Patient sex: M
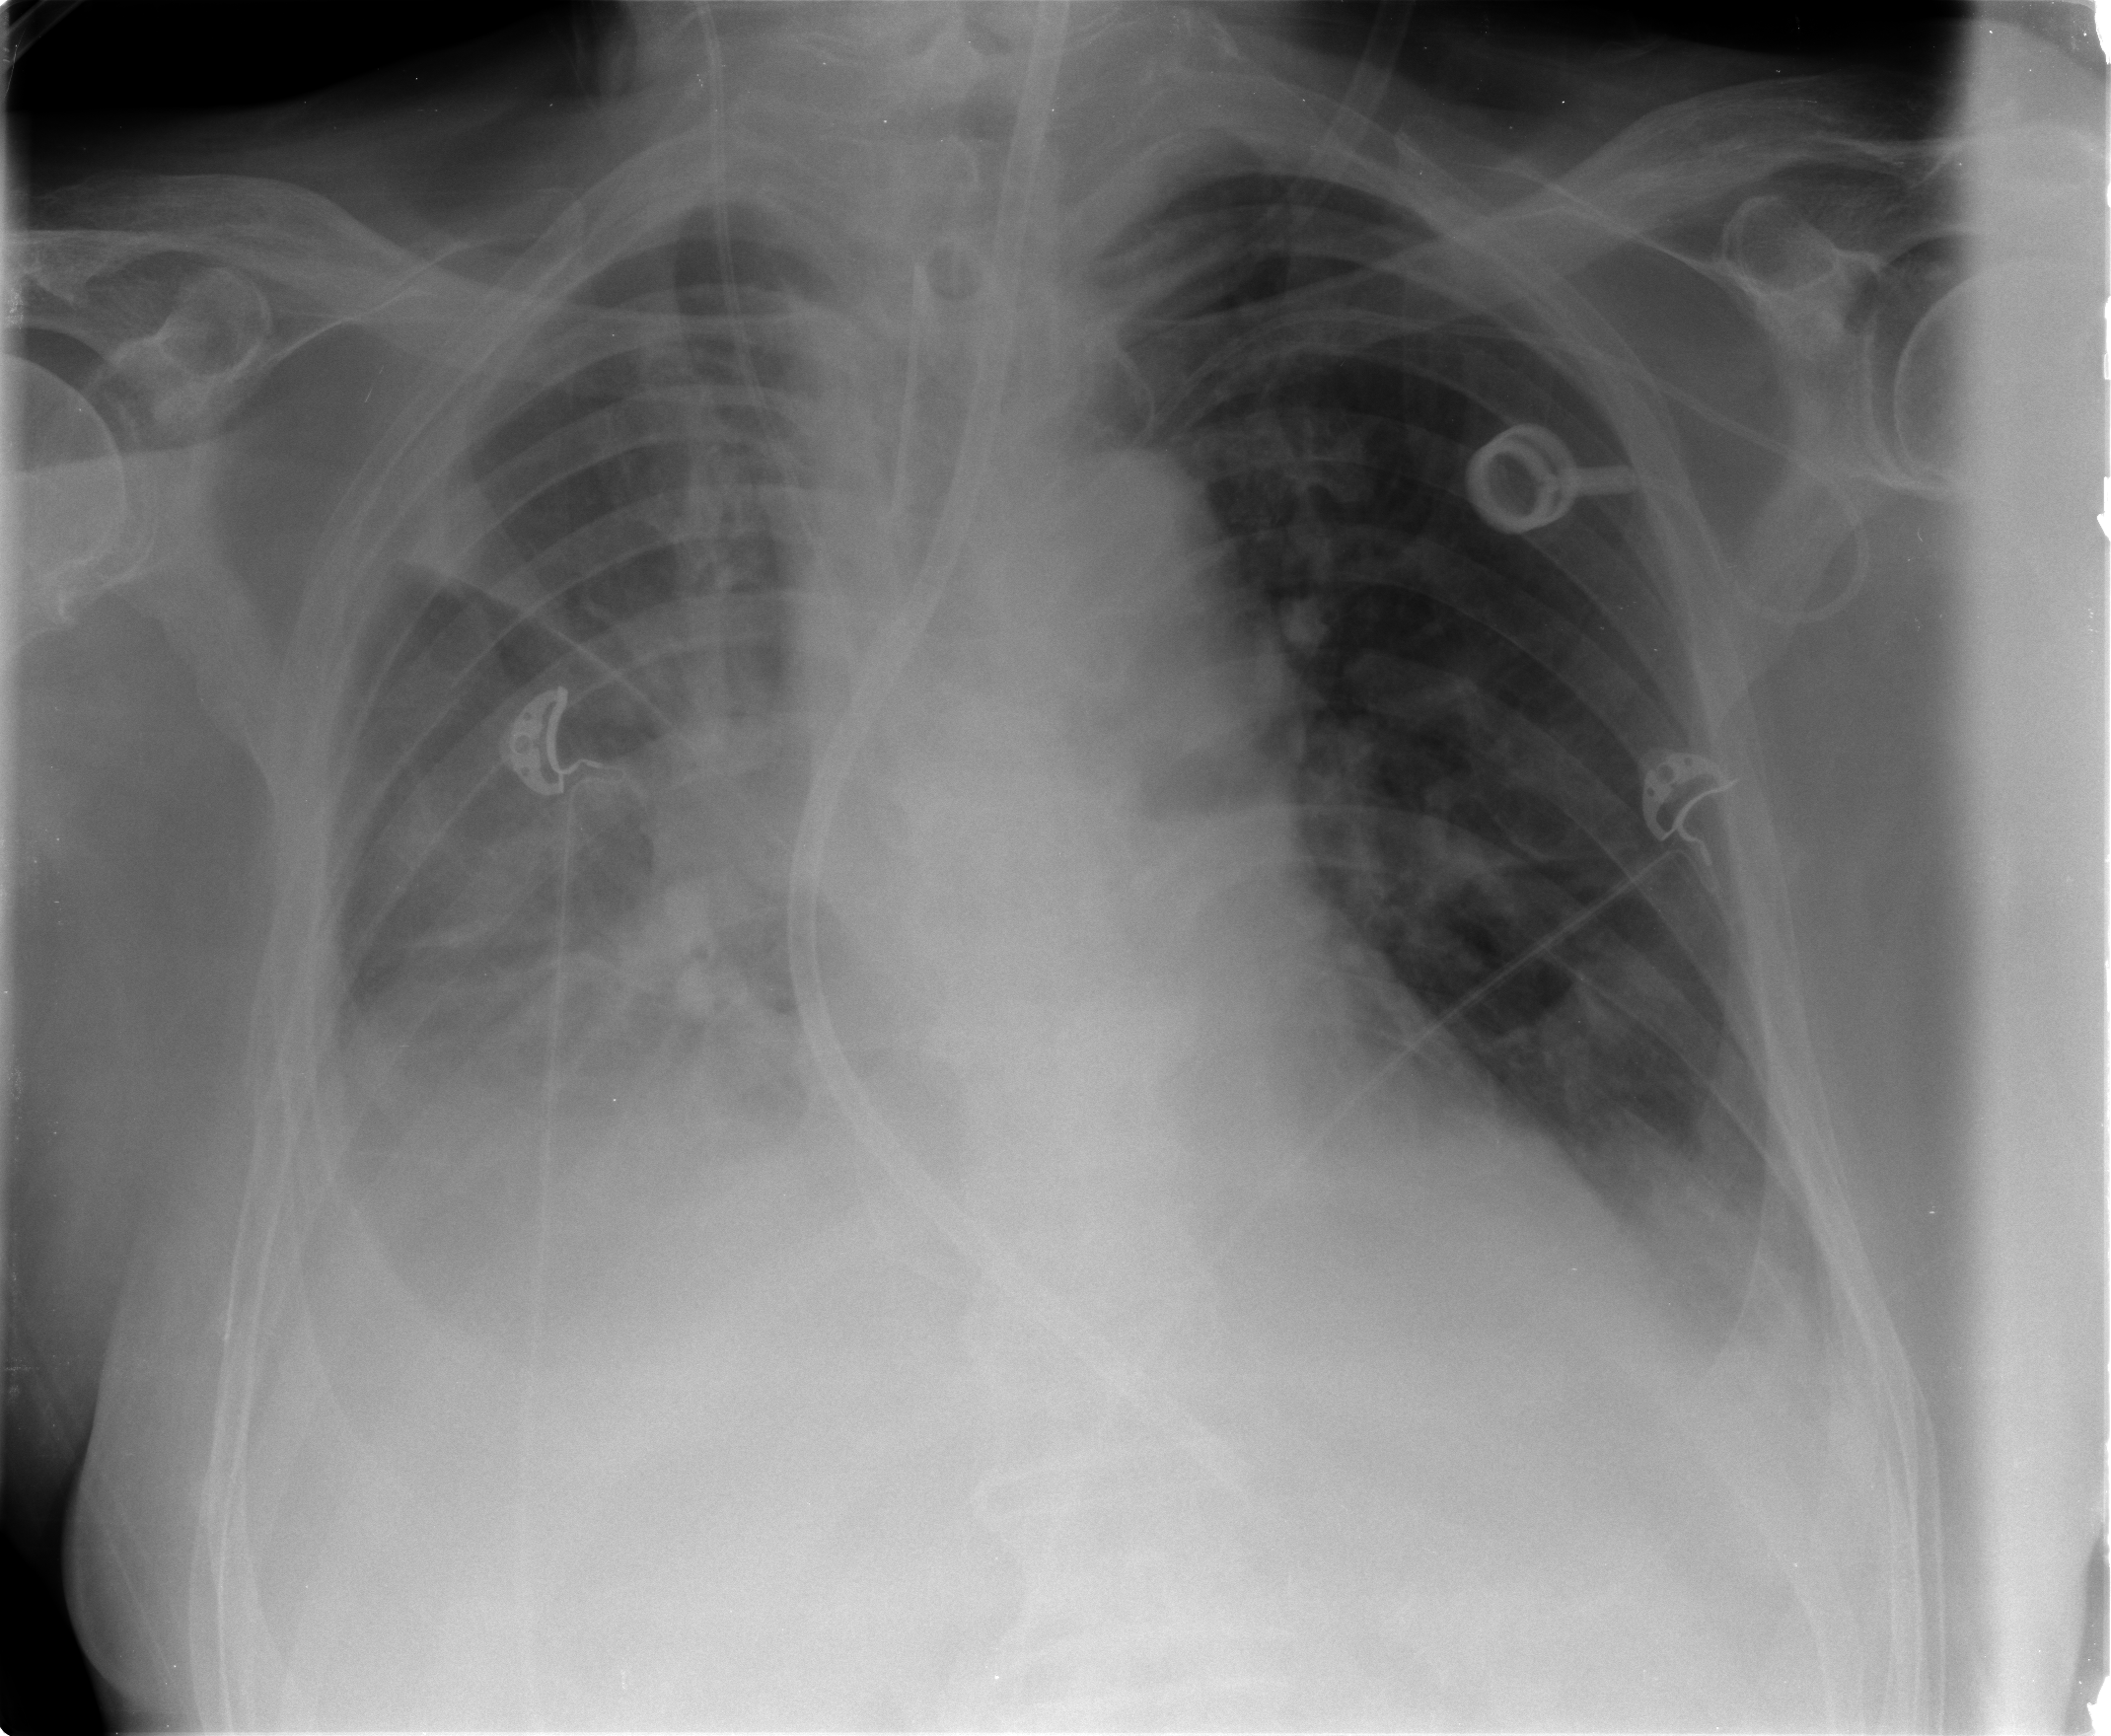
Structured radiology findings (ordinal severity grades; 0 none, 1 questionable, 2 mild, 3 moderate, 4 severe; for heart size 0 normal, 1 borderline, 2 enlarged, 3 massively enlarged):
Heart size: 0
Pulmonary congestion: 0
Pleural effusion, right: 3
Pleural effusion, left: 2
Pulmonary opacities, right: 0
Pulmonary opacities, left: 0
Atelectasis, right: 3
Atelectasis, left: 2